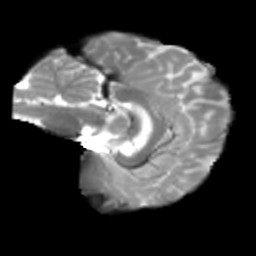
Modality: T2w
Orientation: sagittal
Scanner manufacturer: siemens
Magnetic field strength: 3 T
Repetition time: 4 s
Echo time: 0.0594 s